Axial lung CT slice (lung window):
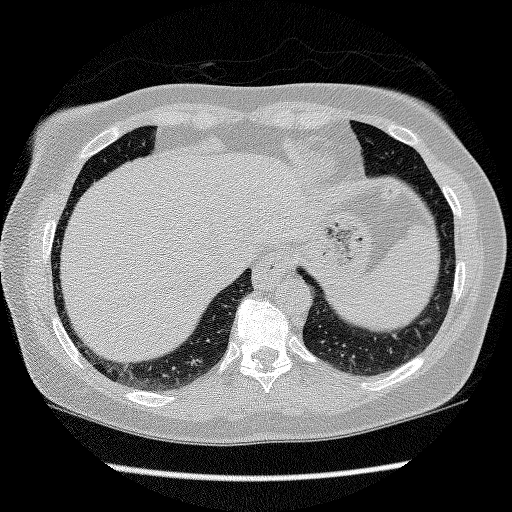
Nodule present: no